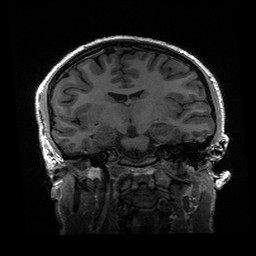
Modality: T1w
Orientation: sagittal